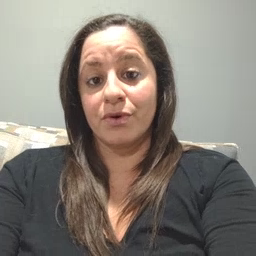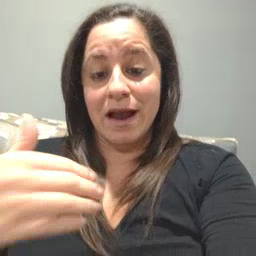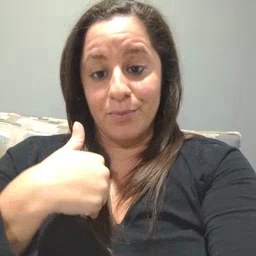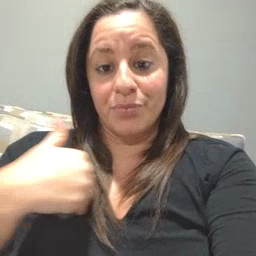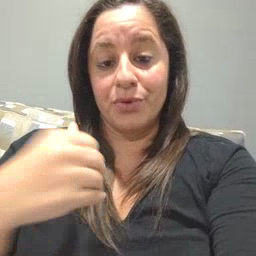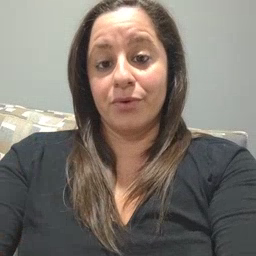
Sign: animal